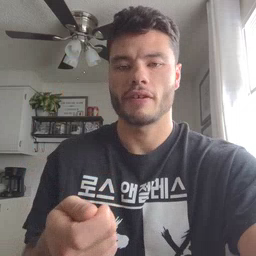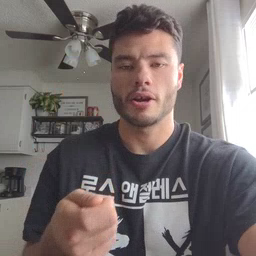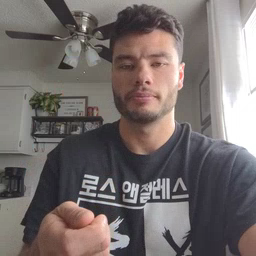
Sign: vacuum